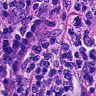
Metastatic tissue present: yes